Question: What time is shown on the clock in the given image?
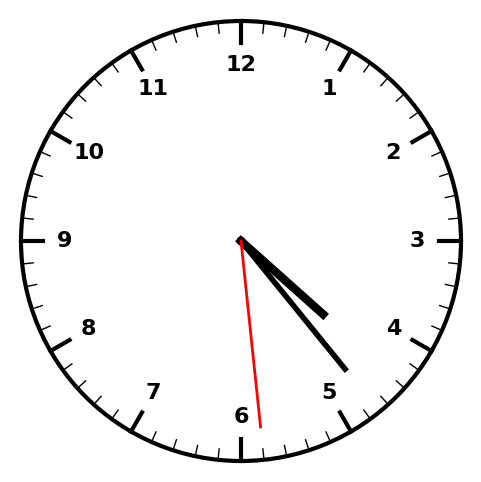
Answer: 04:23:29